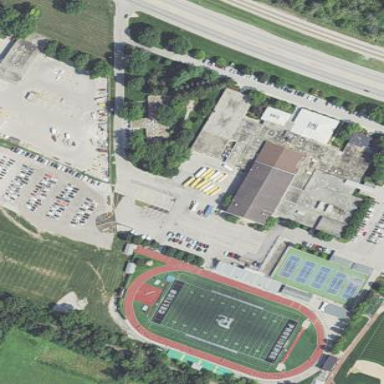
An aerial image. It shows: School.